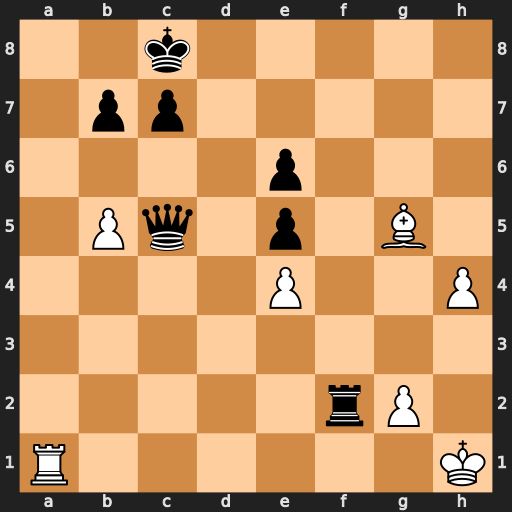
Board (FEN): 2k5/1pp5/4p3/1Pq1p1B1/4P2P/8/5rP1/R6K
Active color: w
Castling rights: -
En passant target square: -
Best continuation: Ra8+ Kd7 Rd8#